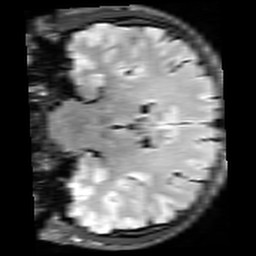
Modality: FLAIR
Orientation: coronal
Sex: male
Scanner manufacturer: siemens
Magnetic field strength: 3 T
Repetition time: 10 s
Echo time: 0.09 s